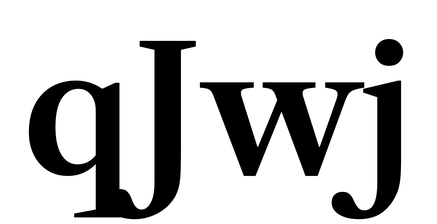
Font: LibreCaslonText_SemiBold